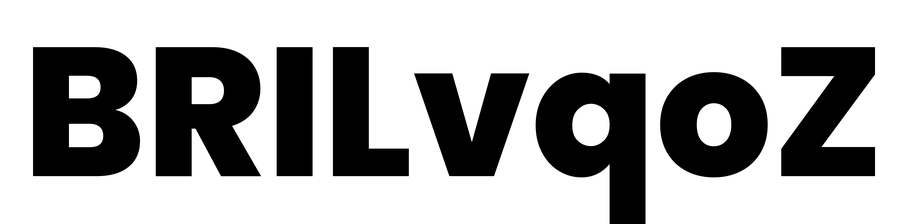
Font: Poppins-ExtraBold